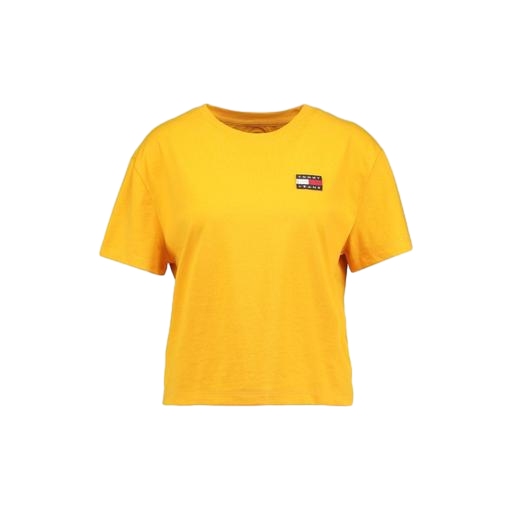
yellow iconic women's round neck t-shirt, yellow jersey tee, yellow graphic tee, white background